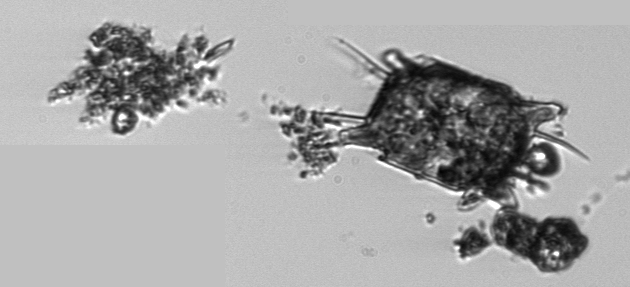
Label: Odontella